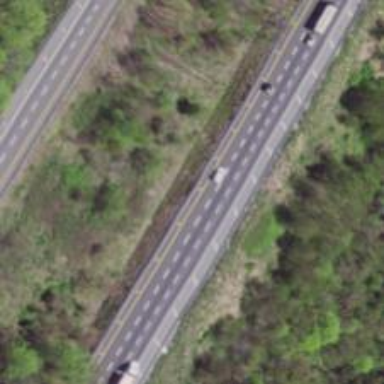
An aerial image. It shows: Asphalt motorway.